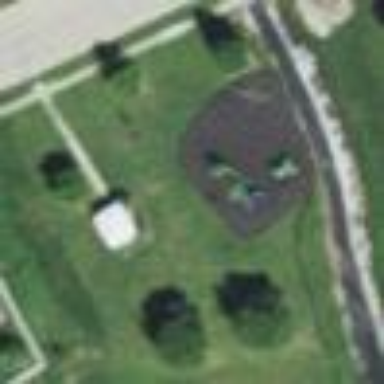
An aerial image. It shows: Park.